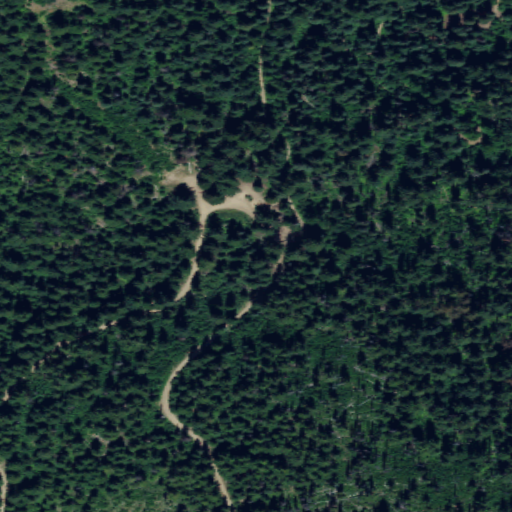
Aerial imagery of gap in Washington named Maverick Saddle containing shrub, evergreen forest, low intensity development, grassland, and open development